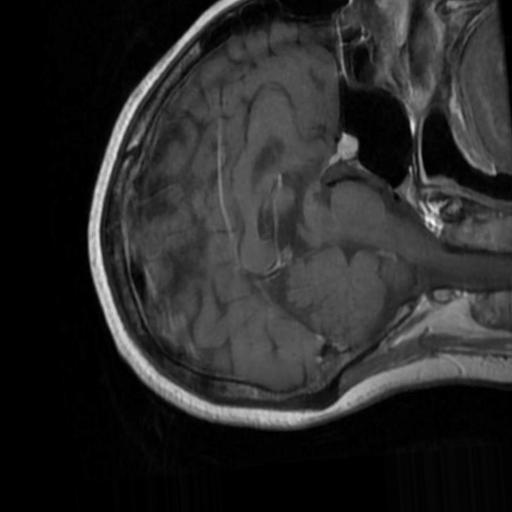
Label: brain_tumor